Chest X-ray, PA view. Patient: 67 years old, sex F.
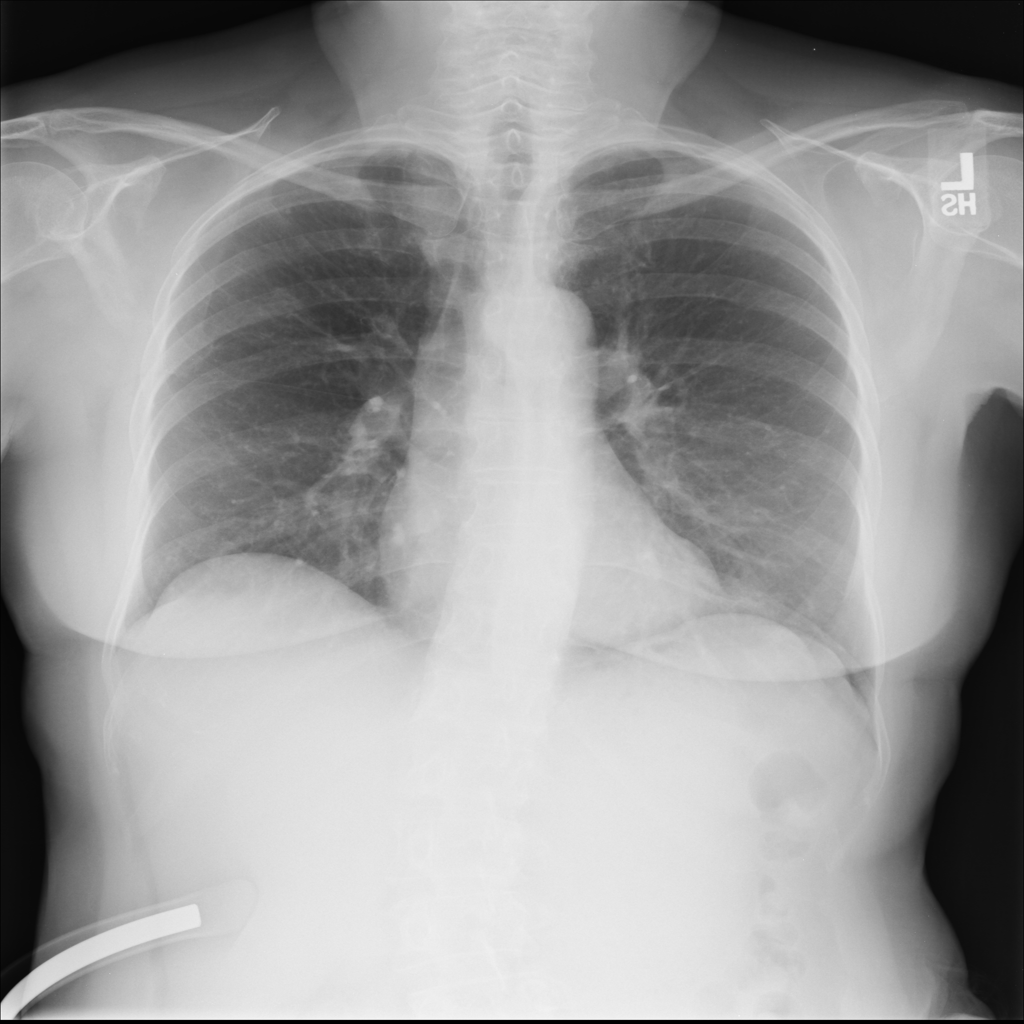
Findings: No Finding